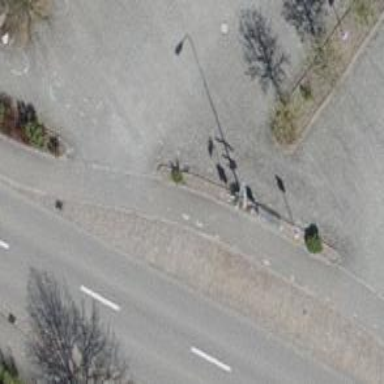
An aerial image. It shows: Bus stop with platform for public transport.